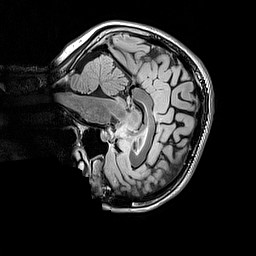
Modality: FLAIR
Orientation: sagittal
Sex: female
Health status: ill
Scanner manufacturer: siemens
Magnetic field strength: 3 T
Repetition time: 5 s
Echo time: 0.388 s